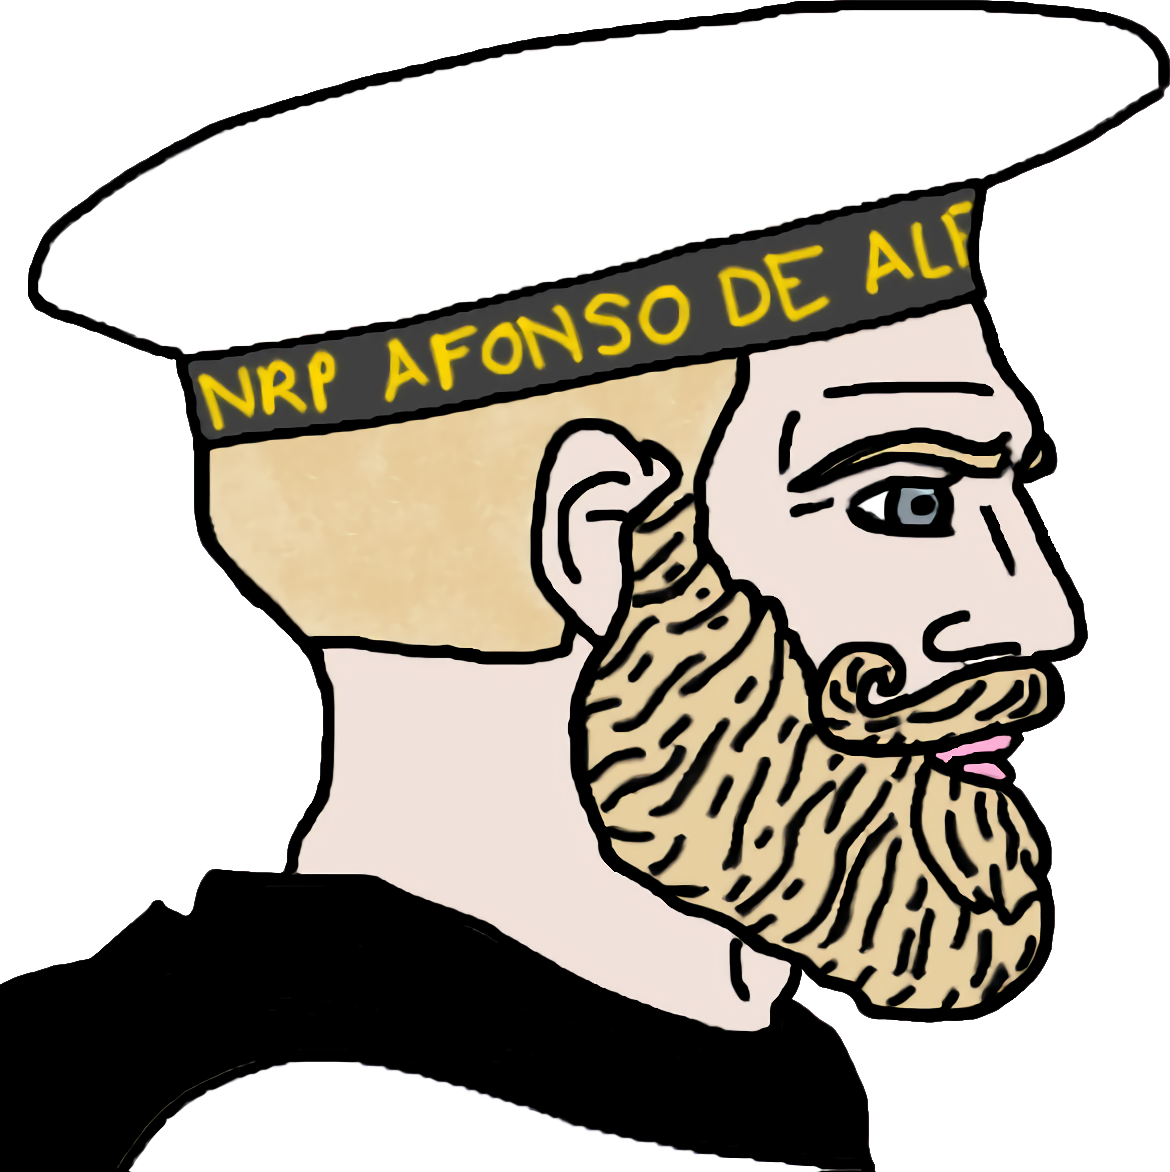
Label: 4_Yes_Chad